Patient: sex M, age 68
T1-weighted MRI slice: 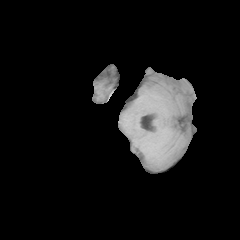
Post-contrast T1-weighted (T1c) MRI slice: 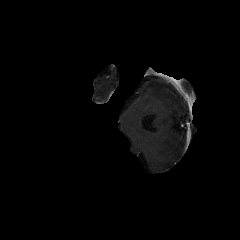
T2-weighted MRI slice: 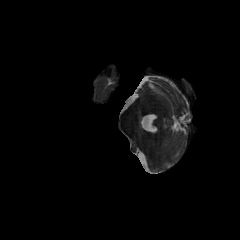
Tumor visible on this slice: no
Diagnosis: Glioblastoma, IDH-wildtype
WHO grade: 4